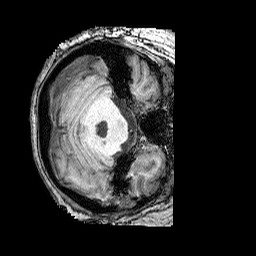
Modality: T1w
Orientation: axial
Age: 44
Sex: female
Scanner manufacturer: siemens
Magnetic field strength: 3 T
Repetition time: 2.25 s
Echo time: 0.00415 s